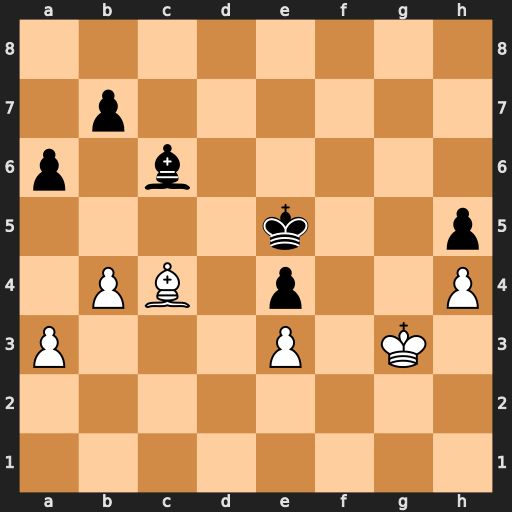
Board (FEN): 8/1p6/p1b5/4k2p/1PB1p2P/P3P1K1/8/8
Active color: w
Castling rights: -
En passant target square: -
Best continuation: Bf7 Bd7 Bxh5